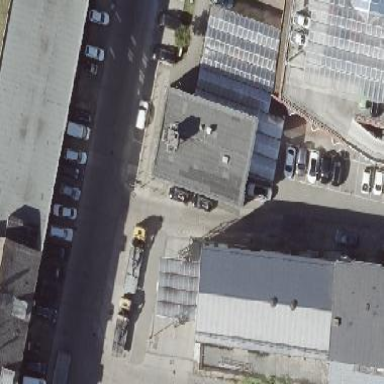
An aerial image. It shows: Industrial building with flat roof.